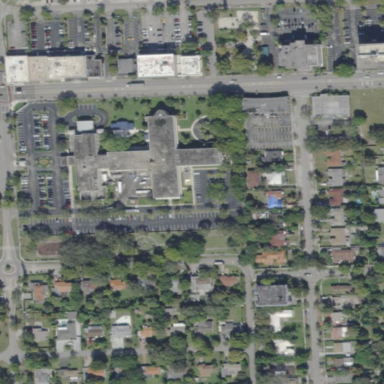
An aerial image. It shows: Nursing home.